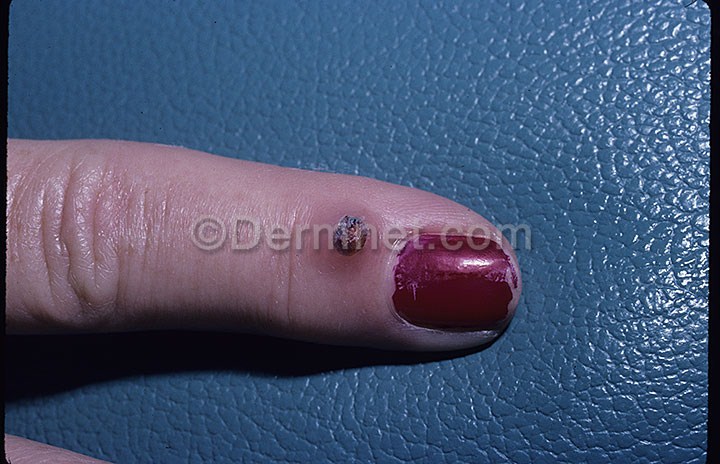
Disease: Nail Fungus and other Nail Disease